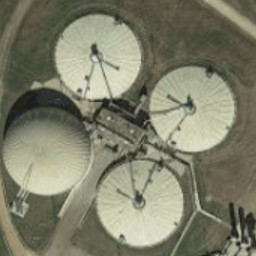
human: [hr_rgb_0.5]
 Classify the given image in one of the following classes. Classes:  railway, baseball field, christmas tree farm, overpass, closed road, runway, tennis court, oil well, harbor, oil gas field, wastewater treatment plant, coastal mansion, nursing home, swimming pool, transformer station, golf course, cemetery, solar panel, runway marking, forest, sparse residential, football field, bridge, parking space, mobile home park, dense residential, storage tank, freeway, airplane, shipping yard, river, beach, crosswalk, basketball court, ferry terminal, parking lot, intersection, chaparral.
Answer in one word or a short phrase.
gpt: storage tank